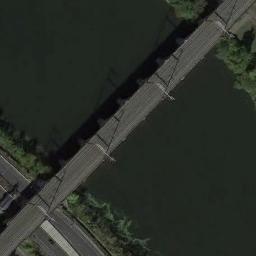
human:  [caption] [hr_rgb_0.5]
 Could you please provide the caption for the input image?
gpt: Both sides of the river are bare land .

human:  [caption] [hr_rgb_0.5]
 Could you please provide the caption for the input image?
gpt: There is a bridge with a boat over the river next to some trees and roads .

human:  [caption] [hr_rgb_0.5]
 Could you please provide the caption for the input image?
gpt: A bridge connects the land on both sides of the dark green river with white supports on the bridge .

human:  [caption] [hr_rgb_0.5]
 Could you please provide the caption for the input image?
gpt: A bridge built on a dark green river and a road on one side of the river, And some green plants on the other side of the river .

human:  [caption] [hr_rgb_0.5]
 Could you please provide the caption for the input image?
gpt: Many trees are around the bridge .